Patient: sex F, age 76
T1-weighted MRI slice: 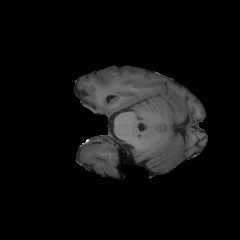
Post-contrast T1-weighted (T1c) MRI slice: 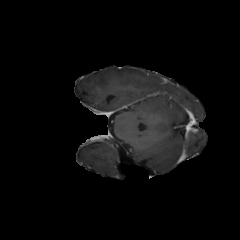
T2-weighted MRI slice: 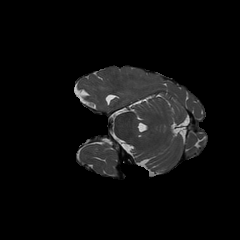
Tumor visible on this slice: yes
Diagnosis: Glioblastoma, IDH-wildtype
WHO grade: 4